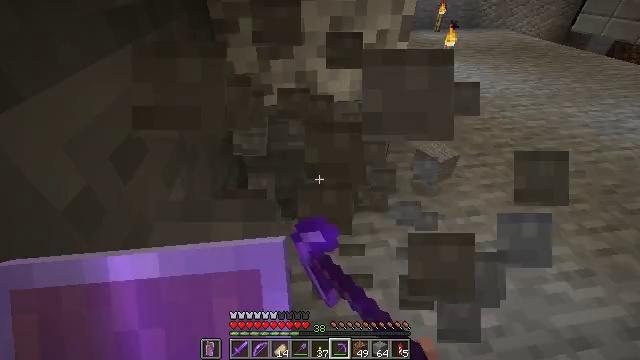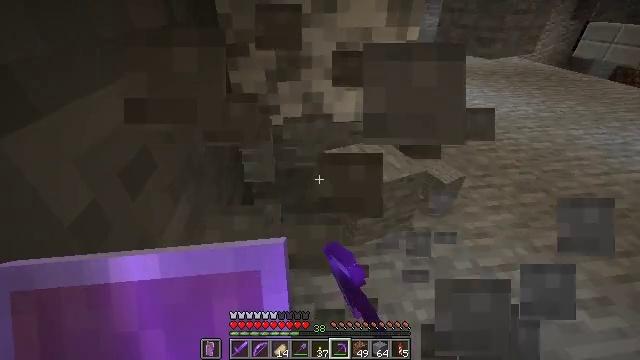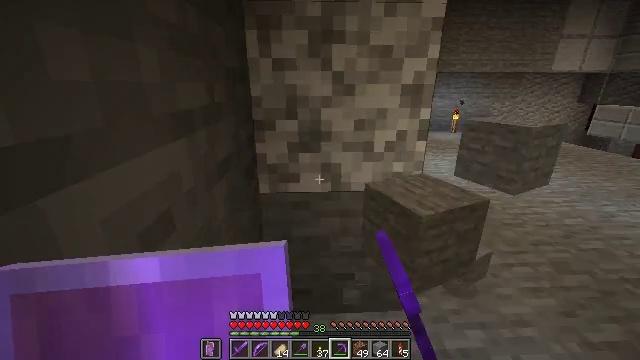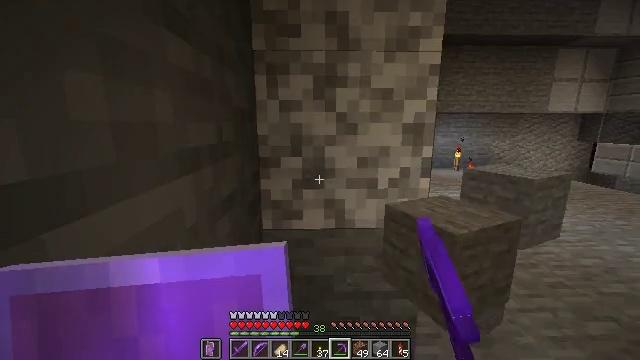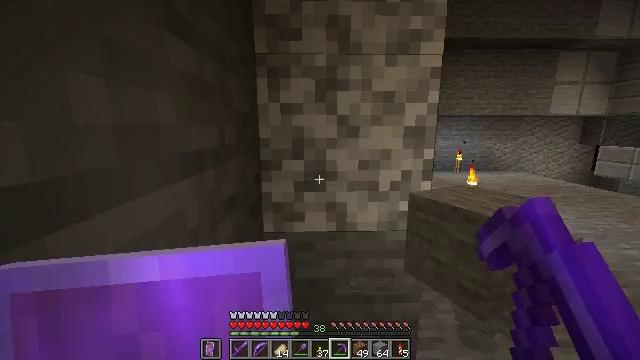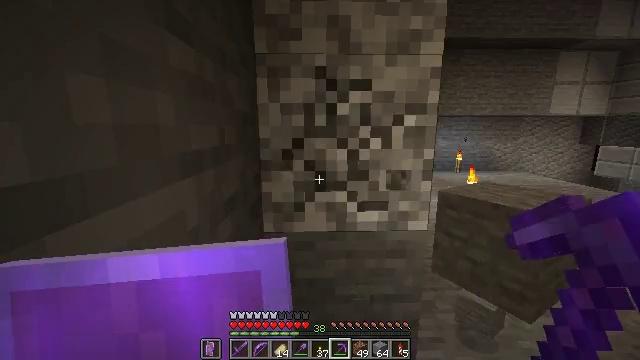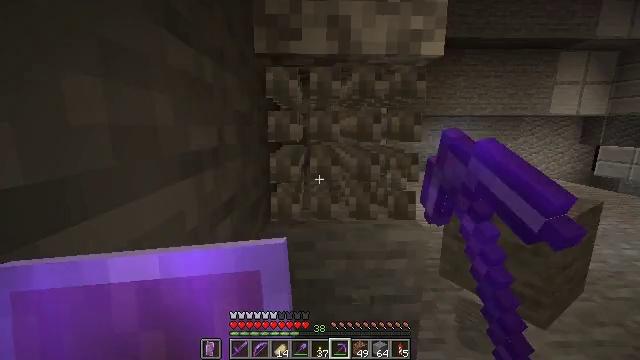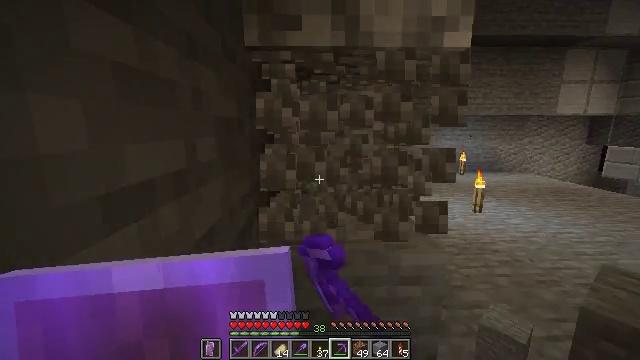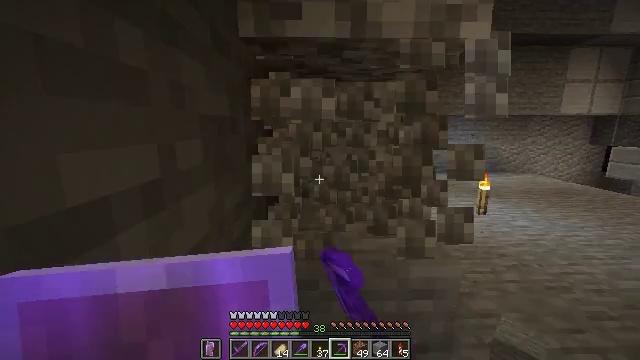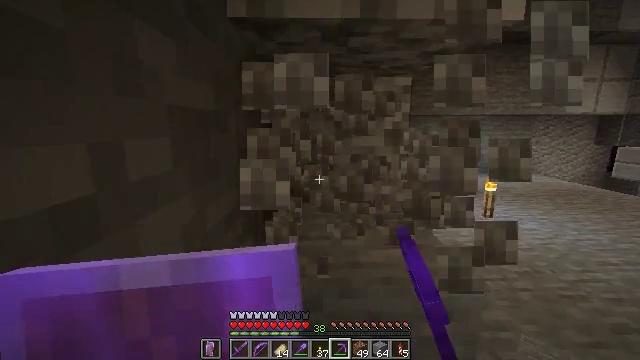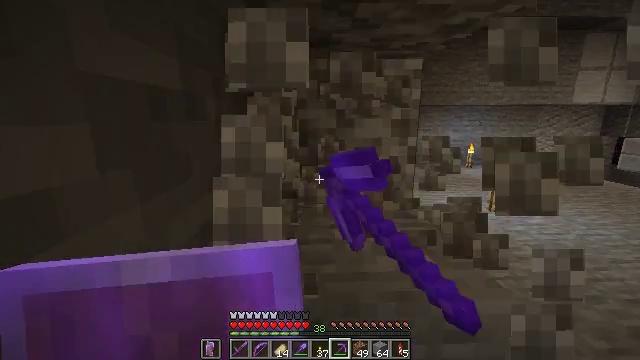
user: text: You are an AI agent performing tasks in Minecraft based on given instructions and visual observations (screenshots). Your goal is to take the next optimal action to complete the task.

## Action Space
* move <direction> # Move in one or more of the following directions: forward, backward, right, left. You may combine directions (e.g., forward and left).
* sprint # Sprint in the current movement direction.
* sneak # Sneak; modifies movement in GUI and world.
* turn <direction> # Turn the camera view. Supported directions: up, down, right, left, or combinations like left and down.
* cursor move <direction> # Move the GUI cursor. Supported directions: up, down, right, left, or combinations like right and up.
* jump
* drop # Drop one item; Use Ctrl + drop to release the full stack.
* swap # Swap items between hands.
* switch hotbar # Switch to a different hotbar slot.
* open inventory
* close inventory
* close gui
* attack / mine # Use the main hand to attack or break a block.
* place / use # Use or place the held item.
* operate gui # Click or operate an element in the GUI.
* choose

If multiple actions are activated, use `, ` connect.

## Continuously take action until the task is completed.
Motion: motion action
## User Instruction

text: Mine the diorite underground.
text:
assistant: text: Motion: turn left and up, attack / mine
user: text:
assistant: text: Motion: turn left and up
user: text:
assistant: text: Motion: turn up
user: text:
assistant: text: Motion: no_op
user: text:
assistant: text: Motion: attack / mine
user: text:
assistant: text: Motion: move forward, attack / mine
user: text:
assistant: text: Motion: move forward, attack / mine
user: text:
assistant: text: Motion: move forward, attack / mine
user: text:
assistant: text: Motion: move forward, attack / mine
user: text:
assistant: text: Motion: turn down, attack / mine
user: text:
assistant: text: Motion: attack / mine